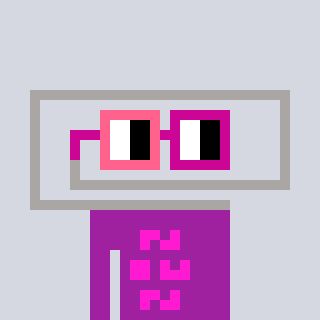
a pixel art character with square pink and red glasses, a paperclip-shaped head and a magenta-colored body on a cool background